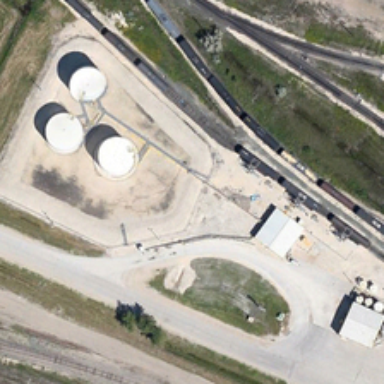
Three white storage tanks and several small buildings are near a two trains .